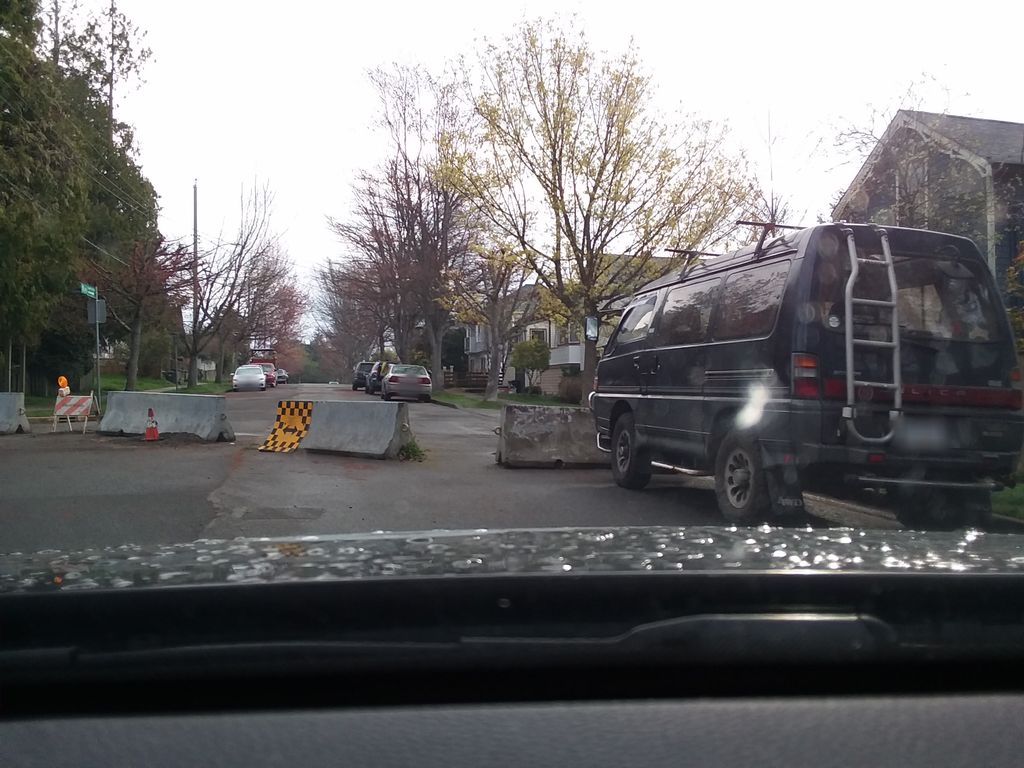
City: victoria